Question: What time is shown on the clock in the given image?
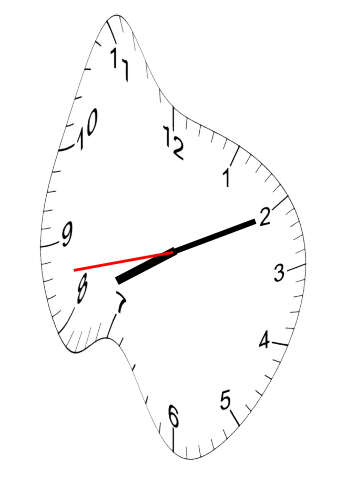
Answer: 08:10:43